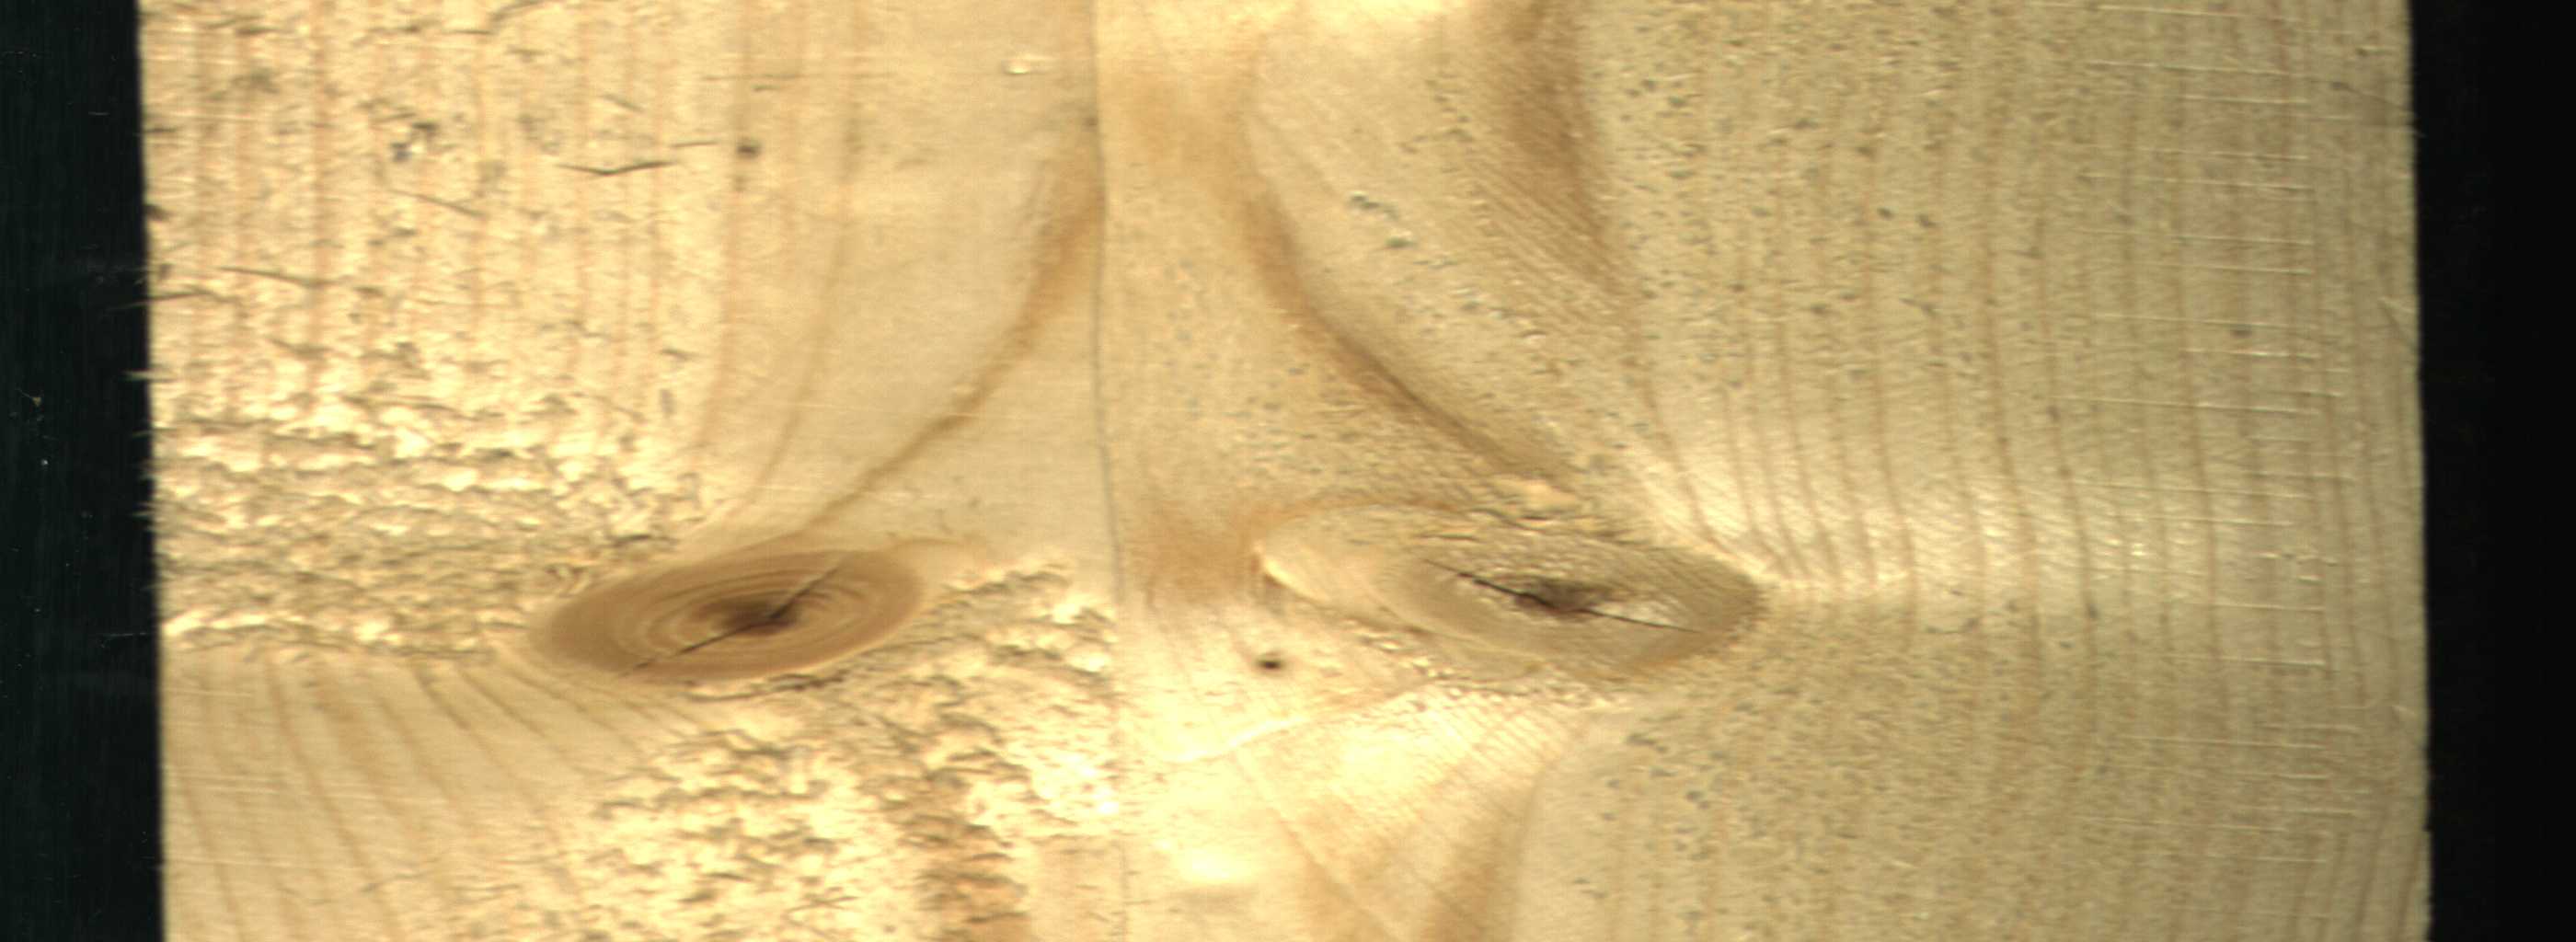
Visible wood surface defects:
knot_with_crack
knot_with_crack